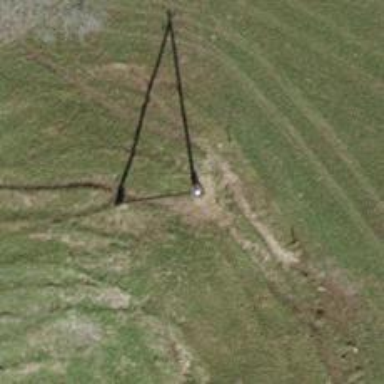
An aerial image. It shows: Minor power line.